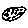
Label: moon